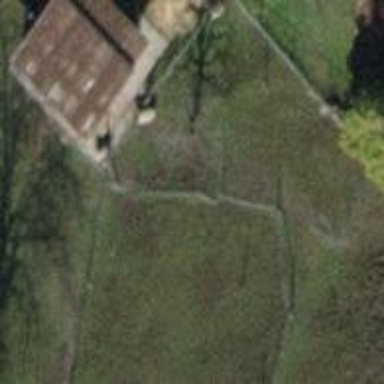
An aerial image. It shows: Shed building.